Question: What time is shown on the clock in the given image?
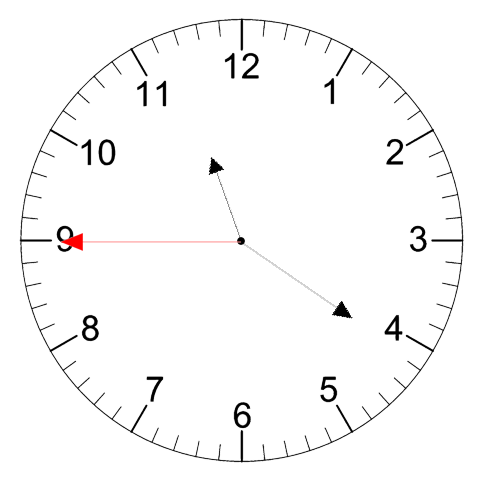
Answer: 11:20:45